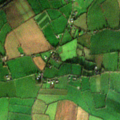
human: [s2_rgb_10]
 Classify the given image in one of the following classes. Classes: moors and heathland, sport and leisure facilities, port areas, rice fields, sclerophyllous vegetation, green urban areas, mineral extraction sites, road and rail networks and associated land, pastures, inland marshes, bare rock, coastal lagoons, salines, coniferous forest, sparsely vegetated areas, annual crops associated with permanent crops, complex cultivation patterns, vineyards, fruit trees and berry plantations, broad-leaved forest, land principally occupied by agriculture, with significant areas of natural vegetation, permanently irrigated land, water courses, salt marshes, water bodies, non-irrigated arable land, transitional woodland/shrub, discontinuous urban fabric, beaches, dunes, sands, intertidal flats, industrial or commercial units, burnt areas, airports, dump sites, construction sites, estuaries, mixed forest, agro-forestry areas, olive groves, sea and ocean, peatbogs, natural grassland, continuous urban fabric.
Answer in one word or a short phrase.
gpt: non-irrigated arable land, pastures